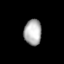
Tissue: lung
Cell type: Endothelial cells
Senescence score: 0.5709
Nuclear area (px): 441
Mean DAPI intensity: 176.224